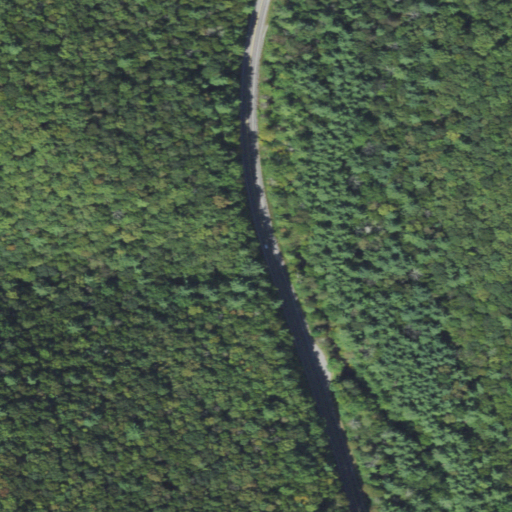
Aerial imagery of valley in Pennsylvania named Kline Hollow containing mixed forest, deciduous forest, open development, evergreen forest, and low intensity development